Question: I am developing a webapp using Spring, jsp, javascript, jquery.
I display a table using datatables.
When I click on a table row I want it to change all fields to an inline edit inputs, selects etc. In addition I want to show some extra input fields in the next row and a save button.
Now I see several ways of doing this. I am not sure which one to take.
1. I can get a handle to selected row and then iterate over the td and transform them to input/select fields. I can then insert an extra row for the new fields and the save button. I don't see this as a clean solution. I will have to issue a Post manually instead of using the Spring ModelAttribute binding for the form. (Can I still use ModelAttribute here?)
2. I can create an edit form in a jsp file which looks like: <form:form action="" commandName=""> <td> <input ... > </td> <td> <select ... > </td> </tr> <tr> <td> <label> <input new field> </td> <td> <button> </td> </tr>
Note I do not have a beginning in a jsp file as I plan to reuse the tr from the existing row in the table.
This way I would be able to have a clean form and also use the update method I have already written which binds the form to a Java class. Also I do not have to bother about the alignment of input fields with the column names.
The generated html looks like
...
The problem with this approach is the placement of form element in the html causes the entire form to be cramped into one cell of the table which does not look good and messes up the whole layout. Is there a way out? Should I just replace the contents of the table with a having a colspan and then put divs inside this element and fine tune the css to ensure that the input fields align with the column names in the table?

Is there a better solution you can suggest?
In case the question is not very clear I can fill in more details.
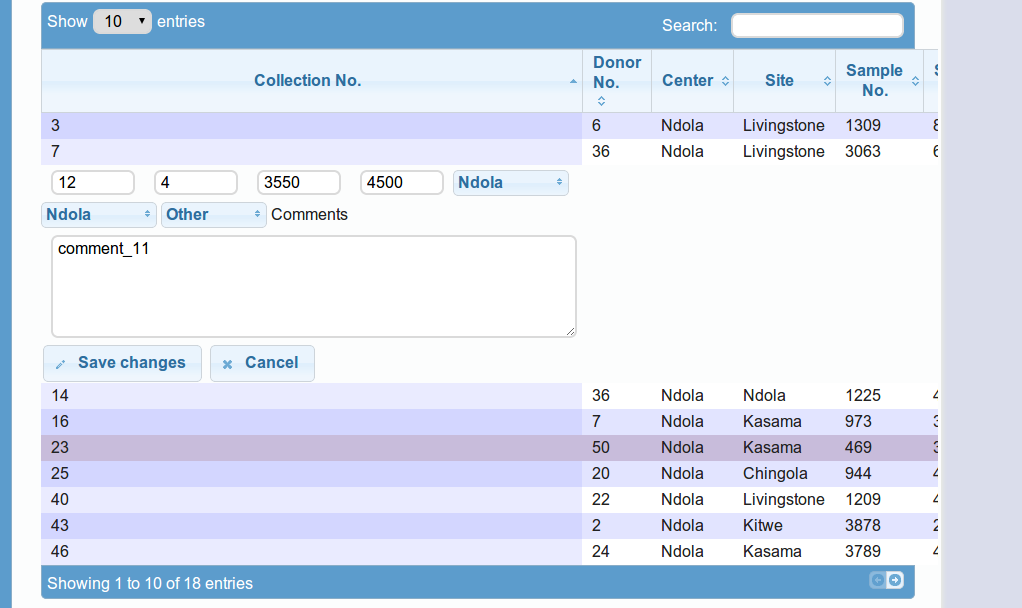
Answer: This is what I would do (coming from a server-side development background, as I know developers love easy solutions)
1. Wrap the table with a single form
2. on Edit row (clicking row) open an ajax request that returns pure html that looks like the exact tr, only with whatever extra you want to include:
---
'''
<tr><td><input type="text" name="text1" ... /></td><td>second row... </td></tr>
<tr><td colspan="2">And hey, here is more, and the save button ... </td></tr>
'''
---
1. in jQuery replace tr with content retrieved (myTr.replace($(ajaxResponse))) or something similar
2. now Save button is a regular submit for the form
3. if you want to submit via ajax, once done, return the old html in your ajax response and replace the two trs with the old tr (you just need to hook it by giving new trs an attribute that you can find easily in jquery)
4. don't forget to switch off a global key to prevent double editing, users can edit one row at a time
---
To avoid overloading the server (though I wouldn't be worried about it until it becomes a regular habit), you can make your form fields as a template inside your HTML and use string replacement (or jQuery Templates), so instead of ajaxing to get response in step 2, you call the template, and replace the strings with attributes you save in every row... like this:
'''
<div id="myTemplate"> // or you can use jQuery script templates
<tr><td><input type="text" name="${Name}" ... /> id is ${Id}</td><td>${SecondRow}... </td></tr>
<tr><td colspan="2">Save button here.... and may be more text ${MoreText}</td></tr>
</div>
'''
in every row in your code add sufficient attributes or ids to know what you want to replace with, like this:
'''
<tr data-itemid="34"><td ><input type="text" name="text1" id="findme" ... /></td><td data-moretext="here is more text">second column </td></tr>...etc
'''
so now in your replacement script:
'''
$("#myTemplate").html().replace("${Name}", $(thisrow).find("#findme").attr("name"))
.replace("${Id}",$(thisrow).attr("data-itemid"));
'''
etc...
Of course after submission it has to be a to server, but in case user "cancels" you can have another readonly template
By the way, that is the way I usually go with, I use jQuery templates, and create edit and view templates, but I also repeat edit forms and I use jQuery ajax submit manually... but that... my friend, is not a simple clean and maintainable solution I'm afraid